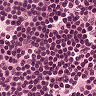
Metastatic tissue present: no